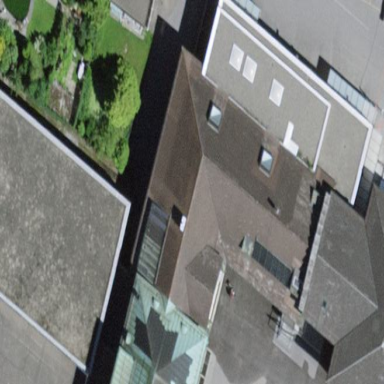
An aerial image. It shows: Public building.